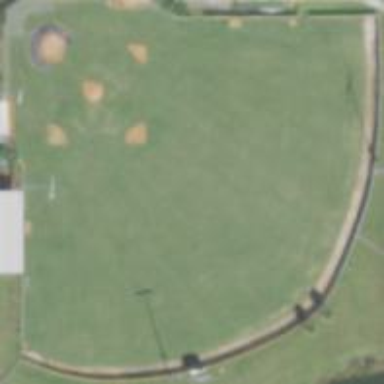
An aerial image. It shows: Baseball pitch for leisure land.